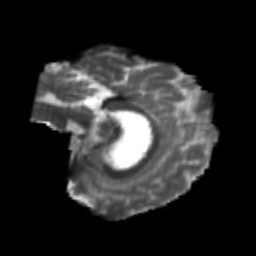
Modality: T2w
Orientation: sagittal
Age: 21
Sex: male
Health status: healthy
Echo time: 0.074 s